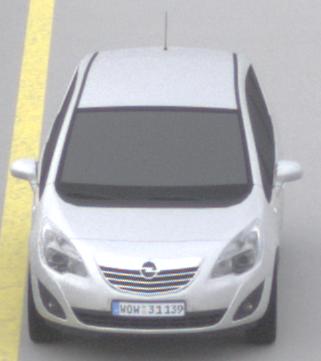
Make: Opel
Model: Meriva 1.4
Detailed model: Meriva (B)
Model produced from: 2010/05
Model produced until: 2013/11
Doors: 5
Color: white
Road condition: dry road
Daytime: morning or afternoon
Contrast: low contrast